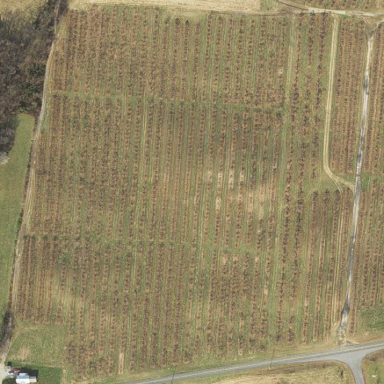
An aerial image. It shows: Orchard.